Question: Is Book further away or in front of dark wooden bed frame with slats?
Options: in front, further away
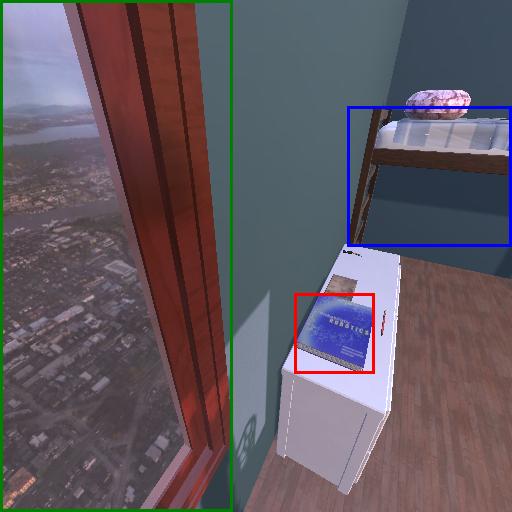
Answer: in front